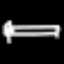
Label: bed